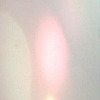
Label: sunburn